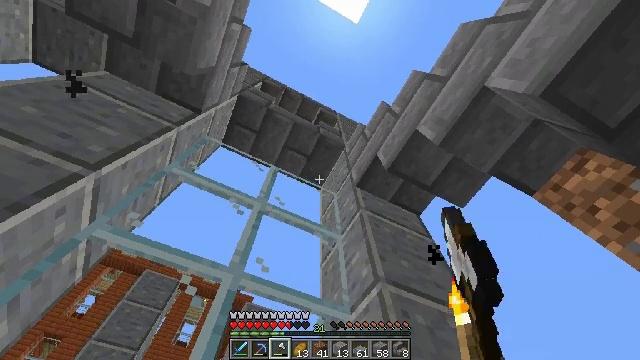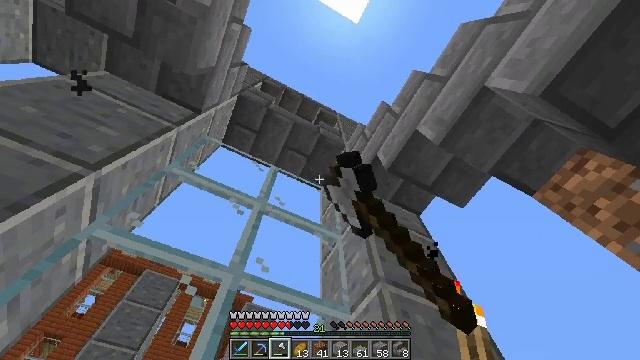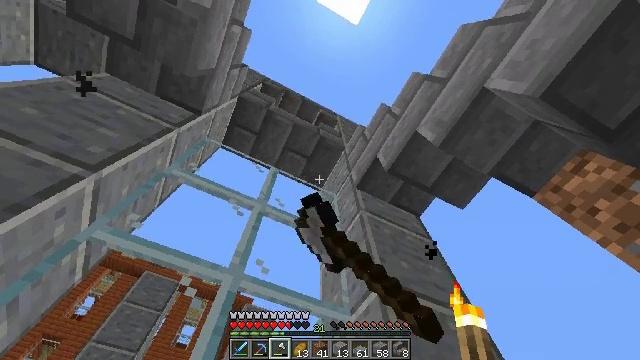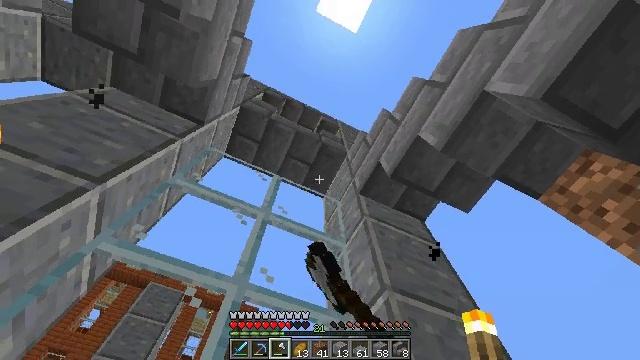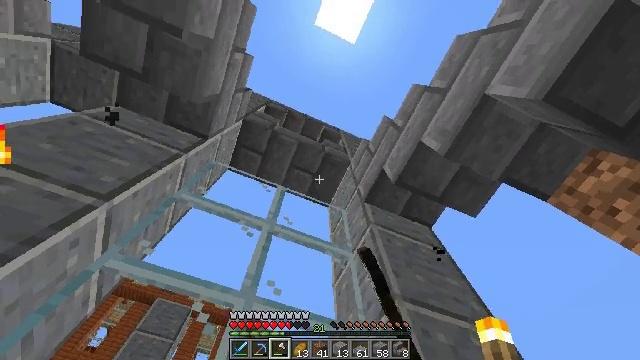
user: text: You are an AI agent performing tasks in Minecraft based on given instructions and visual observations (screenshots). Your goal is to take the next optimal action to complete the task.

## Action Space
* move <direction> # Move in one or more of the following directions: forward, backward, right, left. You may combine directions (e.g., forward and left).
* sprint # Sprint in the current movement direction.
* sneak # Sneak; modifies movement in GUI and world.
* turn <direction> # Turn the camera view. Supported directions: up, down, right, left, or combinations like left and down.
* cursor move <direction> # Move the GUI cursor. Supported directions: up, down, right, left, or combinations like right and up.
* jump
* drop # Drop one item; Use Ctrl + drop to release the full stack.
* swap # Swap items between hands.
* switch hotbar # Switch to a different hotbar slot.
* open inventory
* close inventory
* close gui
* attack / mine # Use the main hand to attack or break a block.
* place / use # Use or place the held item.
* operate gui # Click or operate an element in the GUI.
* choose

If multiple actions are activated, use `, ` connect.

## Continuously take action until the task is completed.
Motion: motion action
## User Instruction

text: Shatter the glass pane with a tool.
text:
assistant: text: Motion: attack / mine
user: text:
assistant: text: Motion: no_op
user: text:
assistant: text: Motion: turn left and up
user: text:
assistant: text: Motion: turn left and up
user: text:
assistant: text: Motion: no_op